Question: I'm writing a code to have a GUI which controls a peristaltic pump via a serial connection.
First I developed a Class "Pump", which works fine in a jupyter book.
Second I developed a GUI using PySide2/PyQt5.

By merging both, I get some issues.
This is the last code, which worked fine:
'''
import sys
import math
from serial import Serial
from PySide2.QtWidgets import QApplication, QDialog, QGroupBox, QLineEdit, QLabel, QPushButton, QVBoxLayout, QHBoxLayout, QMessageBox
class Pump:
def __init__(self, serial=None, motor=None):
self.on=bool(False)
self.rpm=float(10)
self.ml_rpm=float(1)
self.serial=Serial(str(serial))
self.motor=str(motor)
self.trans_volume=float(0)
def connect(self):
pass
def turn_on(self):
self.on = True
self.serial.write((self.motor + "H
").encode())
def turn_off(self):
self.on = False
self.serial.write((self.motor + "I
").encode())
def change_rpm(self, new_rpm):
if 0.1 < new_rpm < 100:
self.rpm=new_rpm
self.serial.write((self.motor + "S" + str(round(self.rpm*100)).zfill(6) + "
").encode())
else:
print("outside of rpm range")
transfer_pump = Pump("COM3","1")
class Form(QDialog):
def __init__(self, parent=None):
super(Form, self).__init__(parent)
total = QVBoxLayout()
total.addWidget(self.create_pump())
self.setLayout(total)
def create_pump(self):
#Widgets
groupPump = QGroupBox("Transferpumpe")
lbl_title = QLabel("Serial nnumber")
txt_serialno = QLineEdit("L19003722")
btn_connect = QPushButton("Connect")
btn_cal1 = QPushButton("Calibration RUN")
btn_cal2 = QPushButton("Calibration CAL")
# Motor 1
btn_clw1 = QPushButton(">")
btn_cclw1 = QPushButton("<")
btn_stop1 = QPushButton("X")
txt_tara1 = QLineEdit("tara weight of vessel [g]")
txt_cal1 = QLineEdit("weight after calibration run [g]")
# Motor 2
btn_clw2 = QPushButton(">")
btn_cclw2 = QPushButton("<")
btn_stop2 = QPushButton("X")
txt_tara2 = QLineEdit("tara weight of vessel [g]")
txt_cal2 = QLineEdit("weight after calibration run [g]")
# Motor 3
btn_clw3 = QPushButton(">")
btn_cclw3 = QPushButton("<")
btn_stop3 = QPushButton("X")
txt_tara3 = QLineEdit("tara weight of vessel [g]")
txt_cal3 = QLineEdit("weight after calibration run [g]")
# Motor 4
btn_clw4 = QPushButton(">")
btn_cclw4 = QPushButton("<")
btn_stop4 = QPushButton("X")
txt_tara4 = QLineEdit("tara weight of vessel [g]")
txt_cal4 = QLineEdit("weight after calibration run [g]")
#Layout
title = QHBoxLayout()
title.addWidget(lbl_title)
title.addWidget(txt_serialno)
motor1 = QHBoxLayout()
motor1.addWidget(btn_cclw1)
motor1.addWidget(btn_stop1)
btn_stop1.clicked.connect(self.stoppump)
motor1.addWidget(btn_clw1)
motor1.addWidget(txt_tara1)
motor1.addWidget(txt_cal1)
motor2 = QHBoxLayout()
motor2.addWidget(btn_cclw2)
motor2.addWidget(btn_stop2)
motor2.addWidget(btn_clw2)
motor2.addWidget(txt_tara2)
motor2.addWidget(txt_cal2)
motor3 = QHBoxLayout()
motor3.addWidget(btn_cclw3)
motor3.addWidget(btn_stop3)
motor3.addWidget(btn_clw3)
motor3.addWidget(txt_tara3)
motor3.addWidget(txt_cal3)
motor4 = QHBoxLayout()
motor4.addWidget(btn_cclw4)
motor4.addWidget(btn_stop4)
motor4.addWidget(btn_clw4)
motor4.addWidget(txt_tara4)
motor4.addWidget(txt_cal4)
buttons = QHBoxLayout()
buttons.addWidget(btn_connect)
btn_connect.clicked.connect(self.connectpump)
buttons.addWidget(btn_cal1)
buttons.addWidget(btn_cal2)
layout = QVBoxLayout()
layout.addLayout(title)
layout.addLayout(motor1)
layout.addLayout(motor2)
layout.addLayout(motor3)
layout.addLayout(motor4)
layout.addLayout(buttons)
groupPump.setLayout(layout)
return groupPump
def connectpump(self):
# transfer_pump.serial="COM3"
transfer_pump.motor="1"
transfer_pump.turn_on()
def stoppump(self):
transfer_pump.turn_off()
# Closing of application
def closeEvent(self, event):
reply = QMessageBox.question(self, "Sure?", "Do you really want to close the application?",
QMessageBox.Yes | QMessageBox.No, QMessageBox.No)
if reply == QMessageBox.Yes:
event.accept()
else:
event.ignore()
if __name__ == "__main__":
app = QApplication(sys.argv)
form = Form()
form.show()
sys.exit(app.exec_())
'''
When I push "connect" the pump starts, when I push "X" the pump stops.
In a second step I wanted to allow the user to connect with the pump by pushing "connect". The issue is that now already during initialization the def startpump() and stoppump() are performed:
'''
import sys
import math
from serial import Serial
from PySide2.QtWidgets import QApplication, QWidget, QGroupBox, QLineEdit, QLabel, QPushButton, QVBoxLayout, QHBoxLayout, QMessageBox
class Pump:
def __init__(self, com=None):
self.on=bool(False)
self.rpm=float(10)
self.ml_rpm=float(1)
self.com=(str(com))
self.serial=Serial()
self.trans_volume=float(0)
def connect(self):
self.serial.port = str(self.com)
def turn_on(self, motor):
self.on = True
self.serial.open()
self.serial.write((motor + "H
").encode())
self.serial.close()
def turn_off(self, motor):
self.on = False
self.serial.open()
self.serial.write((motor + "I
").encode())
self.serial.close()
def change_rpm(self, motor, new_rpm):
if 0.1 < new_rpm < 100:
self.rpm=new_rpm
self.serial.write((motor + "S" + str(round(self.rpm*100)).zfill(6) + "
").encode())
else:
print("Ausserhalb der rpm range")
transfer_pump = Pump()
class Form(QWidget):
def __init__(self, parent=None):
super(Form, self).__init__(parent)
#Widgets
self.lbl_title = QLabel("Transferpumpe")
self.txt_serialno = QLineEdit("L19003722")
self.btn_connect = QPushButton("Connect")
self.btn_cal1 = QPushButton("Calibration RUN")
self.btn_cal2 = QPushButton("Calibration CAL")
# Motor 1
self.btn_clw1 = QPushButton(">")
self.btn_cclw1 = QPushButton("<")
self.btn_stop1 = QPushButton("X")
self.txt_tara1 = QLineEdit("tara weight of vessel [g]")
self.txt_cal1 = QLineEdit("weight after calibration run [g]")
# Motor 2
self.btn_clw2 = QPushButton(">")
self.btn_cclw2 = QPushButton("<")
self.btn_stop2 = QPushButton("X")
self.txt_tara2 = QLineEdit("tara weight of vessel [g]")
self.txt_cal2 = QLineEdit("weight after calibration run [g]")
# Motor 3
self.btn_clw3 = QPushButton(">")
self.btn_cclw3 = QPushButton("<")
self.btn_stop3 = QPushButton("X")
self.txt_tara3 = QLineEdit("tara weight of vessel [g]")
self.txt_cal3 = QLineEdit("weight after calibration run [g]")
# Motor 4
self.btn_clw4 = QPushButton(">")
self.btn_cclw4 = QPushButton("<")
self.btn_stop4 = QPushButton("X")
self.txt_tara4 = QLineEdit("tara weight of vessel [g]")
self.txt_cal4 = QLineEdit("weight after calibration run [g]")
#Layout
title = QHBoxLayout()
title.addWidget(self.lbl_title)
title.addWidget(self.txt_serialno)
motor1 = QHBoxLayout()
motor1.addWidget(self.btn_cclw1)
motor1.addWidget(self.btn_stop1)
motor1.addWidget(self.btn_clw1)
motor1.addWidget(self.txt_tara1)
motor1.addWidget(self.txt_cal1)
motor2 = QHBoxLayout()
motor2.addWidget(self.btn_cclw2)
motor2.addWidget(self.btn_stop2)
motor2.addWidget(self.btn_clw2)
motor2.addWidget(self.txt_tara2)
motor2.addWidget(self.txt_cal2)
motor3 = QHBoxLayout()
motor3.addWidget(self.btn_cclw3)
motor3.addWidget(self.btn_stop3)
motor3.addWidget(self.btn_clw3)
motor3.addWidget(self.txt_tara3)
motor3.addWidget(self.txt_cal3)
motor4 = QHBoxLayout()
motor4.addWidget(self.btn_cclw4)
motor4.addWidget(self.btn_stop4)
motor4.addWidget(self.btn_clw4)
motor4.addWidget(self.txt_tara4)
motor4.addWidget(self.txt_cal4)
buttons = QHBoxLayout()
buttons.addWidget(self.btn_connect)
buttons.addWidget(self.btn_cal1)
buttons.addWidget(self.btn_cal2)
layout = QVBoxLayout()
layout.addLayout(title)
layout.addLayout(motor1)
layout.addLayout(motor2)
layout.addLayout(motor3)
layout.addLayout(motor4)
layout.addLayout(buttons)
self.setLayout(layout)
#Connectors
self.btn_connect.clicked.connect(self.connectpump)
self.btn_clw1.clicked.connect(self.startpump("1"))
self.btn_stop1.clicked.connect(self.stoppump("1"))
self.show()
def connectpump(self):
transfer_pump.com = "COM3"
transfer_pump.connect()
def startpump(self, motor):
try:
transfer_pump.turn_on(motor)
except:
print("1")
def stoppump(self, motor):
try:
transfer_pump.turn_off(motor)
except:
print("0")
# Closing of application
def closeEvent(self, event):
reply = QMessageBox.question(self, "Sure?", "Do you really want to close the application?",
QMessageBox.Yes | QMessageBox.No, QMessageBox.No)
if reply == QMessageBox.Yes:
event.accept()
else:
event.ignore()
if __name__ == "__main__":
app = QApplication(sys.argv)
form = Form()
sys.exit(app.exec_())
'''
Why does the program execute stoppump() and startpump() already during initialization? And why does it not work, when I click on the buttons anymore?
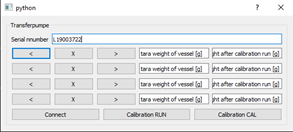
Answer: You initialise your GUI with
'''
...
self.btn_clw1.clicked.connect(self.startpump("1"))
self.btn_stop1.clicked.connect(self.stoppump("1"))
...
'''
However, 'self.startpump("1")' will be evaluated and thus be executed straight away.
Try a function instead. Somthing like 'lambda: self.startpump("1")'